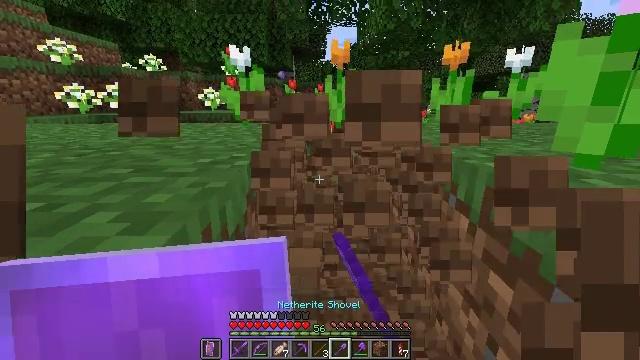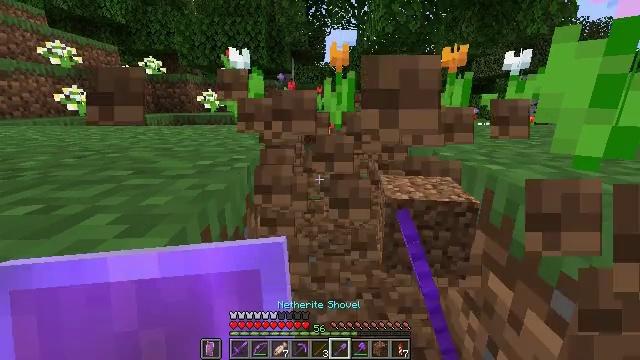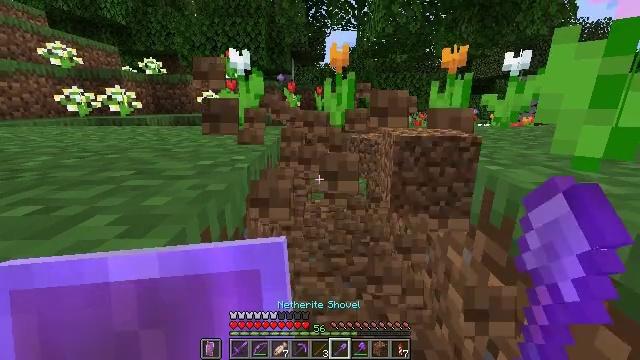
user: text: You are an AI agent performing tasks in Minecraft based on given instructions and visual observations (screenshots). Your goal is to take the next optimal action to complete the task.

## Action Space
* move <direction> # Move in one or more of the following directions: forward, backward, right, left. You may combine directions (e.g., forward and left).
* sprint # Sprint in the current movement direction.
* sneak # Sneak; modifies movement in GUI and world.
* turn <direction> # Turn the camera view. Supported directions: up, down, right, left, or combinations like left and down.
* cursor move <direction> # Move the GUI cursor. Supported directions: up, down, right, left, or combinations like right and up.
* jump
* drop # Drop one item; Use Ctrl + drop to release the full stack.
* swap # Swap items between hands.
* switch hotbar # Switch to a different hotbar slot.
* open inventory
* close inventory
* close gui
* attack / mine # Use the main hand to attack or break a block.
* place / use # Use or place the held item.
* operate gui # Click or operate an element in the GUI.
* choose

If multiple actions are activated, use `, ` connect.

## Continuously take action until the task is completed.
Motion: motion action
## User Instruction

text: Gather grass block for landscaping.
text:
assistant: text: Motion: sneak
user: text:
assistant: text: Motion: sneak
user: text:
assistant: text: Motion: sneak